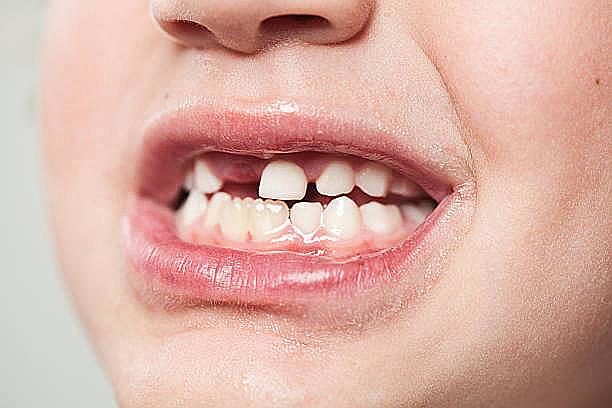
Condition: hypodontia